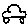
Label: car